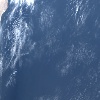
Label: water